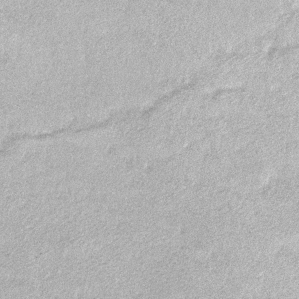
Label: frost